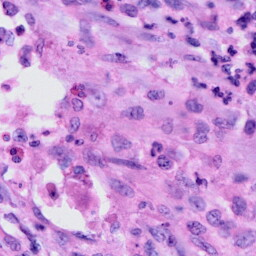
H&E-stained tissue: Cervix